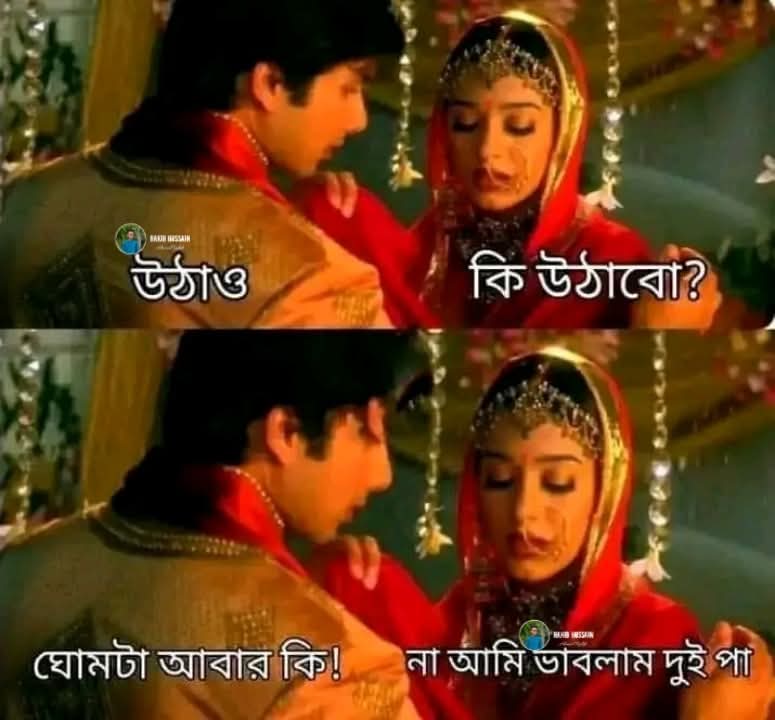
Text: উঠাও
কি উঠাবো?
ঘোমটা আবার কি!
না আমি ভাবলাম দুই পা
Label: Hate
Hate category: Personal Offence
Targeted group: Society